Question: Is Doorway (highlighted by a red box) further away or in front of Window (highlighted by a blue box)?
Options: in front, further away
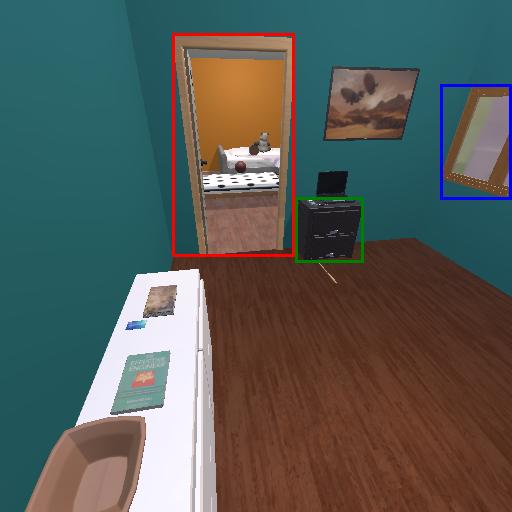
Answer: in front